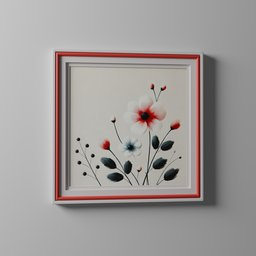
Label: decoration